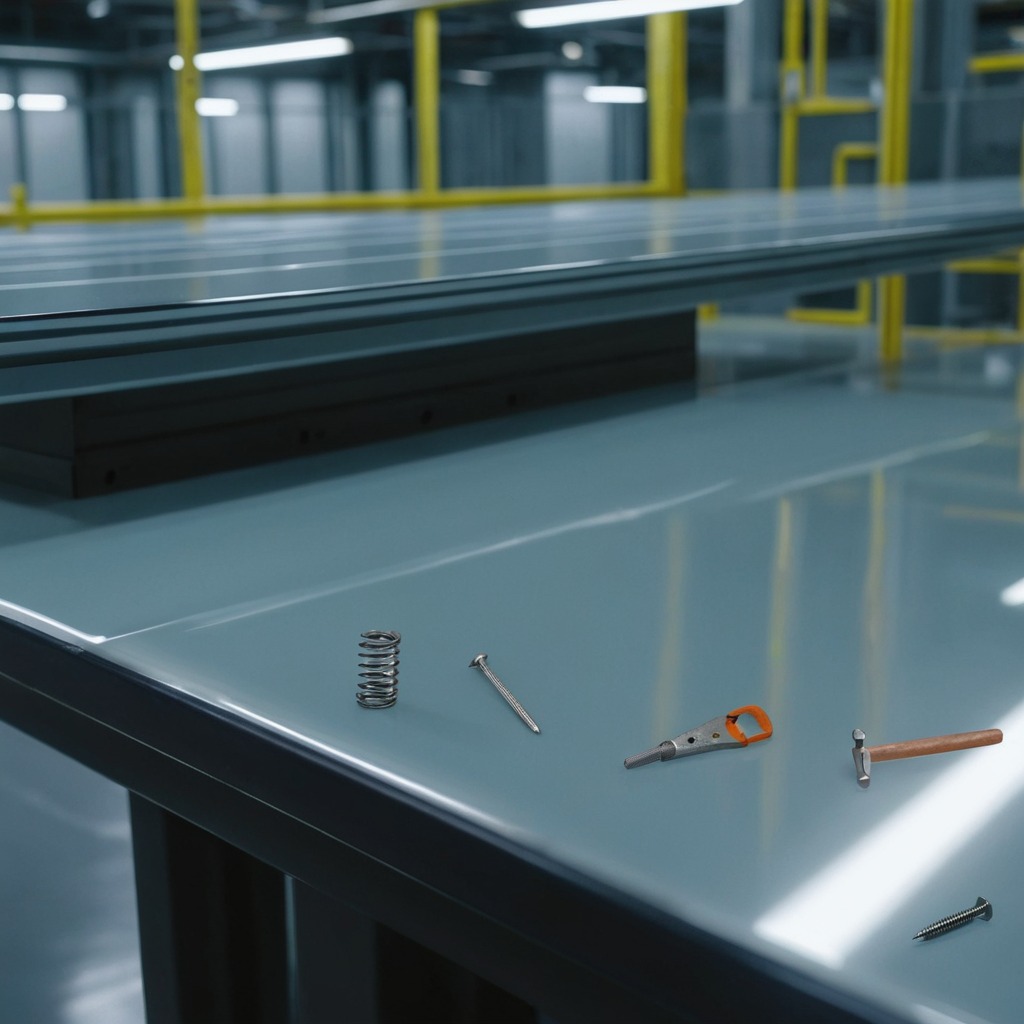
A metal machine screw, a hammer, an iron nail, a coiled metal spring, and a handheld metal saw are lying on a high-gloss table in a ship maintenance bay industrial lighting.